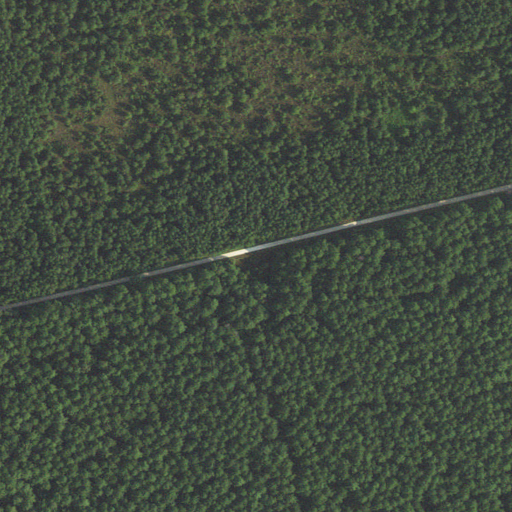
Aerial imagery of cape in Virginia named Chapel Neck containing woody wetlands, open development, and low intensity development